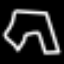
Label: pants